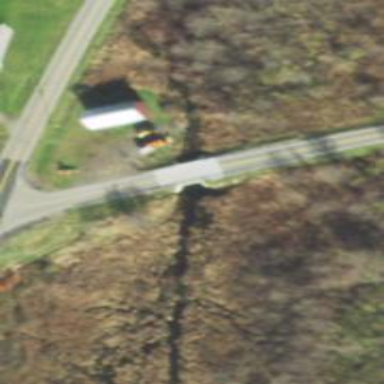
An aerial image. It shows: Tertiary road with bridge.